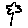
Label: flower